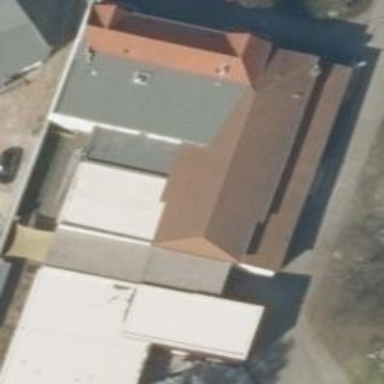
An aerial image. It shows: Community center building.